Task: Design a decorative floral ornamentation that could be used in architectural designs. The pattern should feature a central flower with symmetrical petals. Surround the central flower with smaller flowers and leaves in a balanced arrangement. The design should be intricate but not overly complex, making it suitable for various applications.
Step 473:
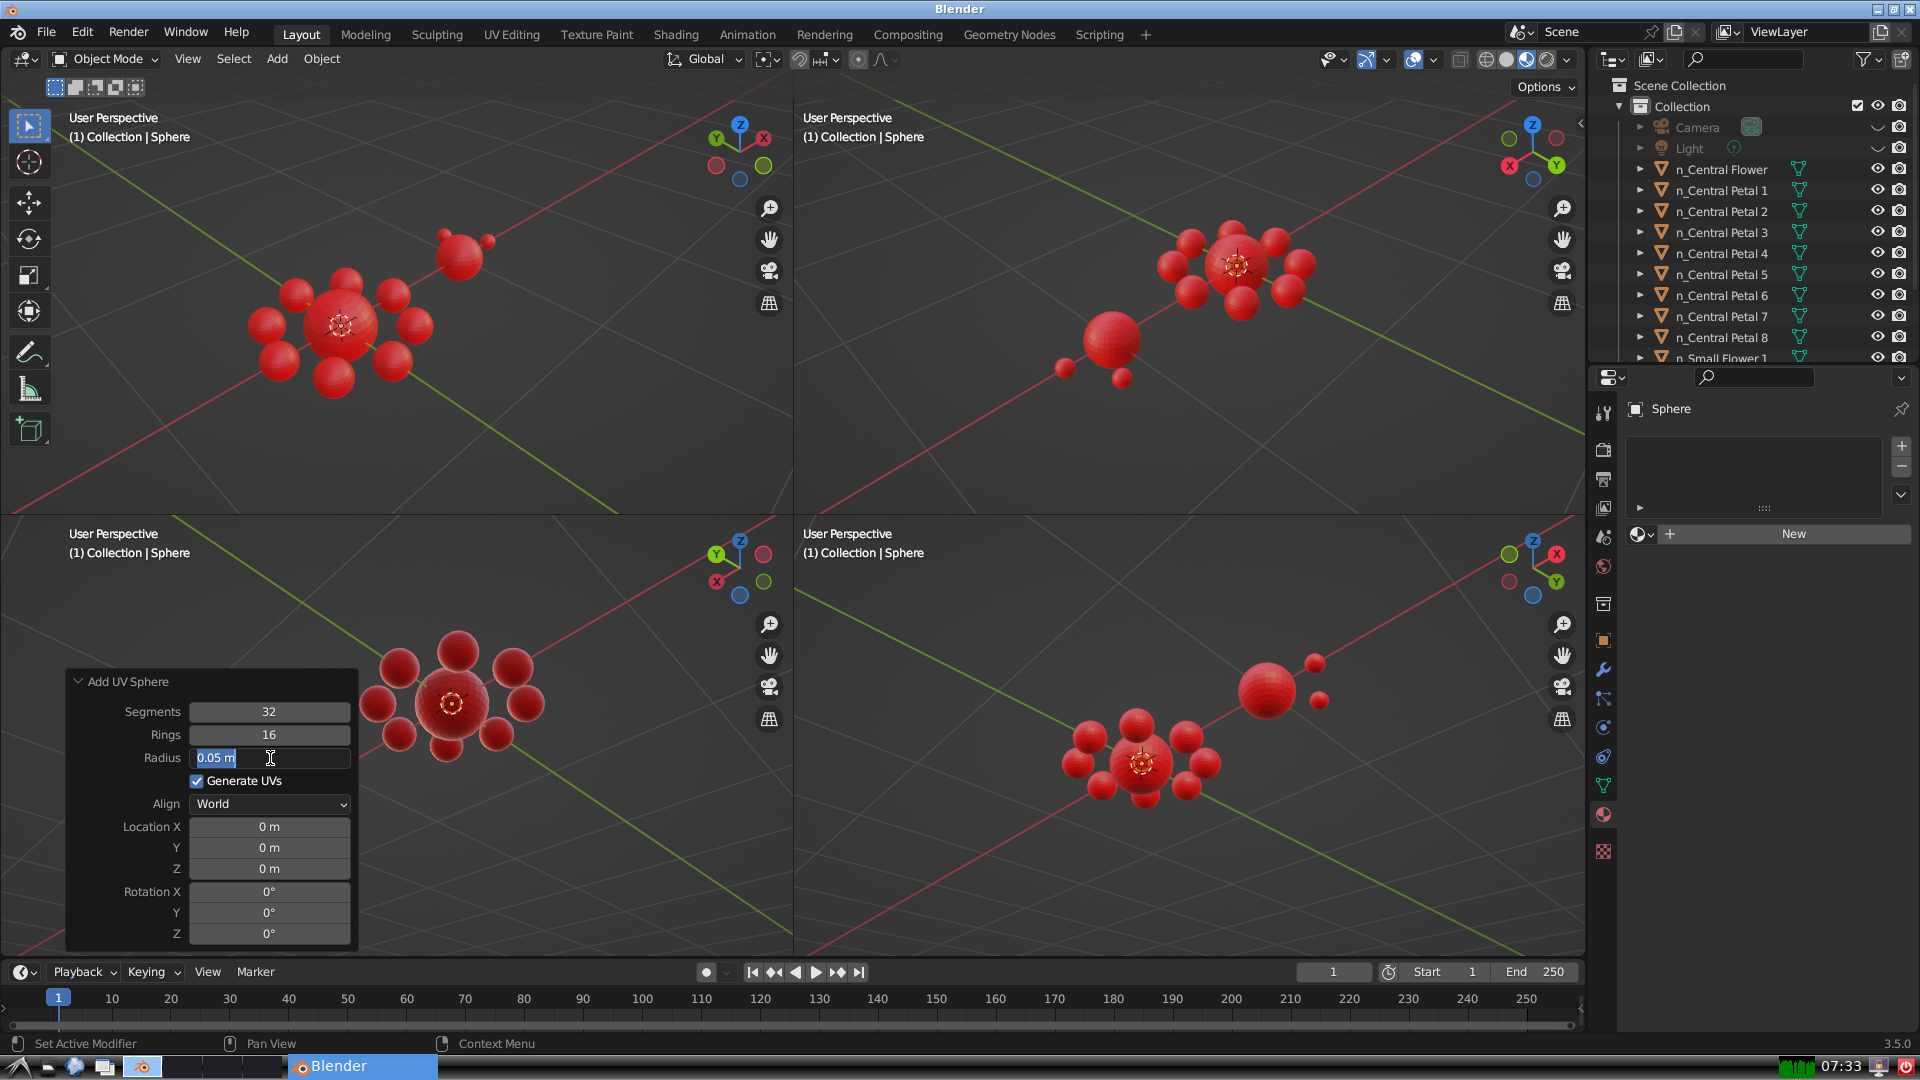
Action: input_text: 0.05